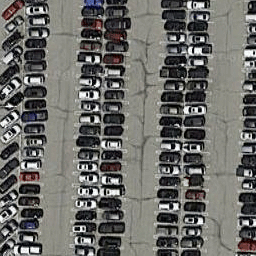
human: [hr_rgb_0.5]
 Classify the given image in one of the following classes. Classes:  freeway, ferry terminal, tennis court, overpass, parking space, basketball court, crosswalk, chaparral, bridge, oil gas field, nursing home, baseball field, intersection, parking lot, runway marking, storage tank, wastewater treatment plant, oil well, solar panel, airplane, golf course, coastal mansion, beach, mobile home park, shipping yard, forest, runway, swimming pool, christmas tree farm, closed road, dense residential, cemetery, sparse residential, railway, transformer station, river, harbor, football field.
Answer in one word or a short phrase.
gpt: parking lot